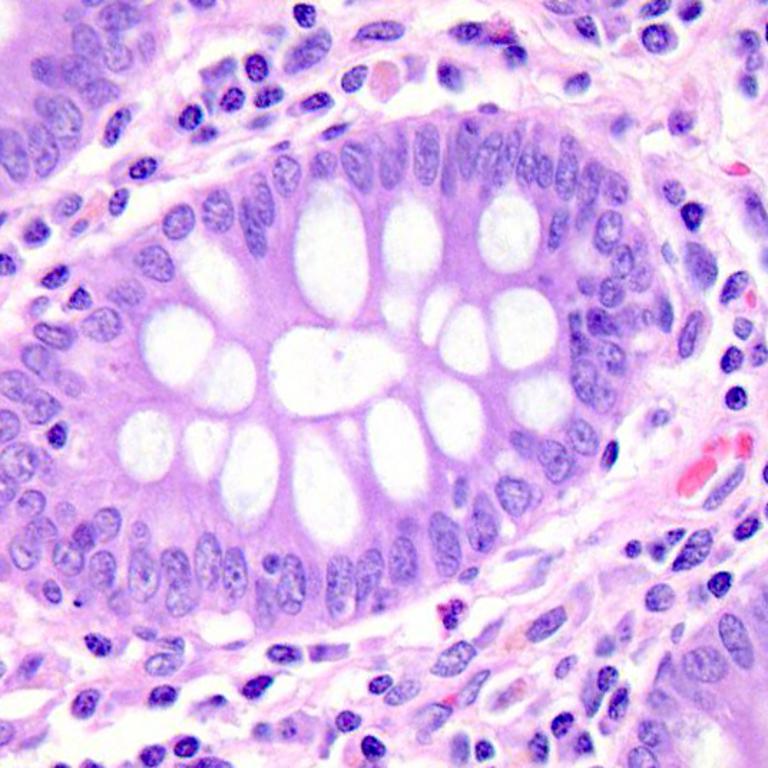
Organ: colon
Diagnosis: benign